Interaction volume radius: 5 \u00c5
Interaction volume height: 20 \u00c5
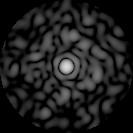
Disorder parameter: 0.8252